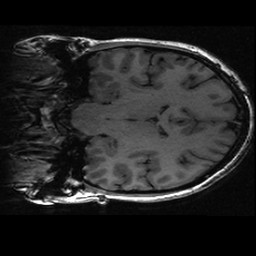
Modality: T1w
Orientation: coronal
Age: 26
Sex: female